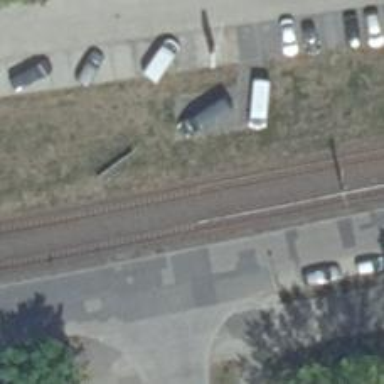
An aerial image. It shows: Tramway with electrified contact lines.